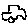
Label: car